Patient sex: F
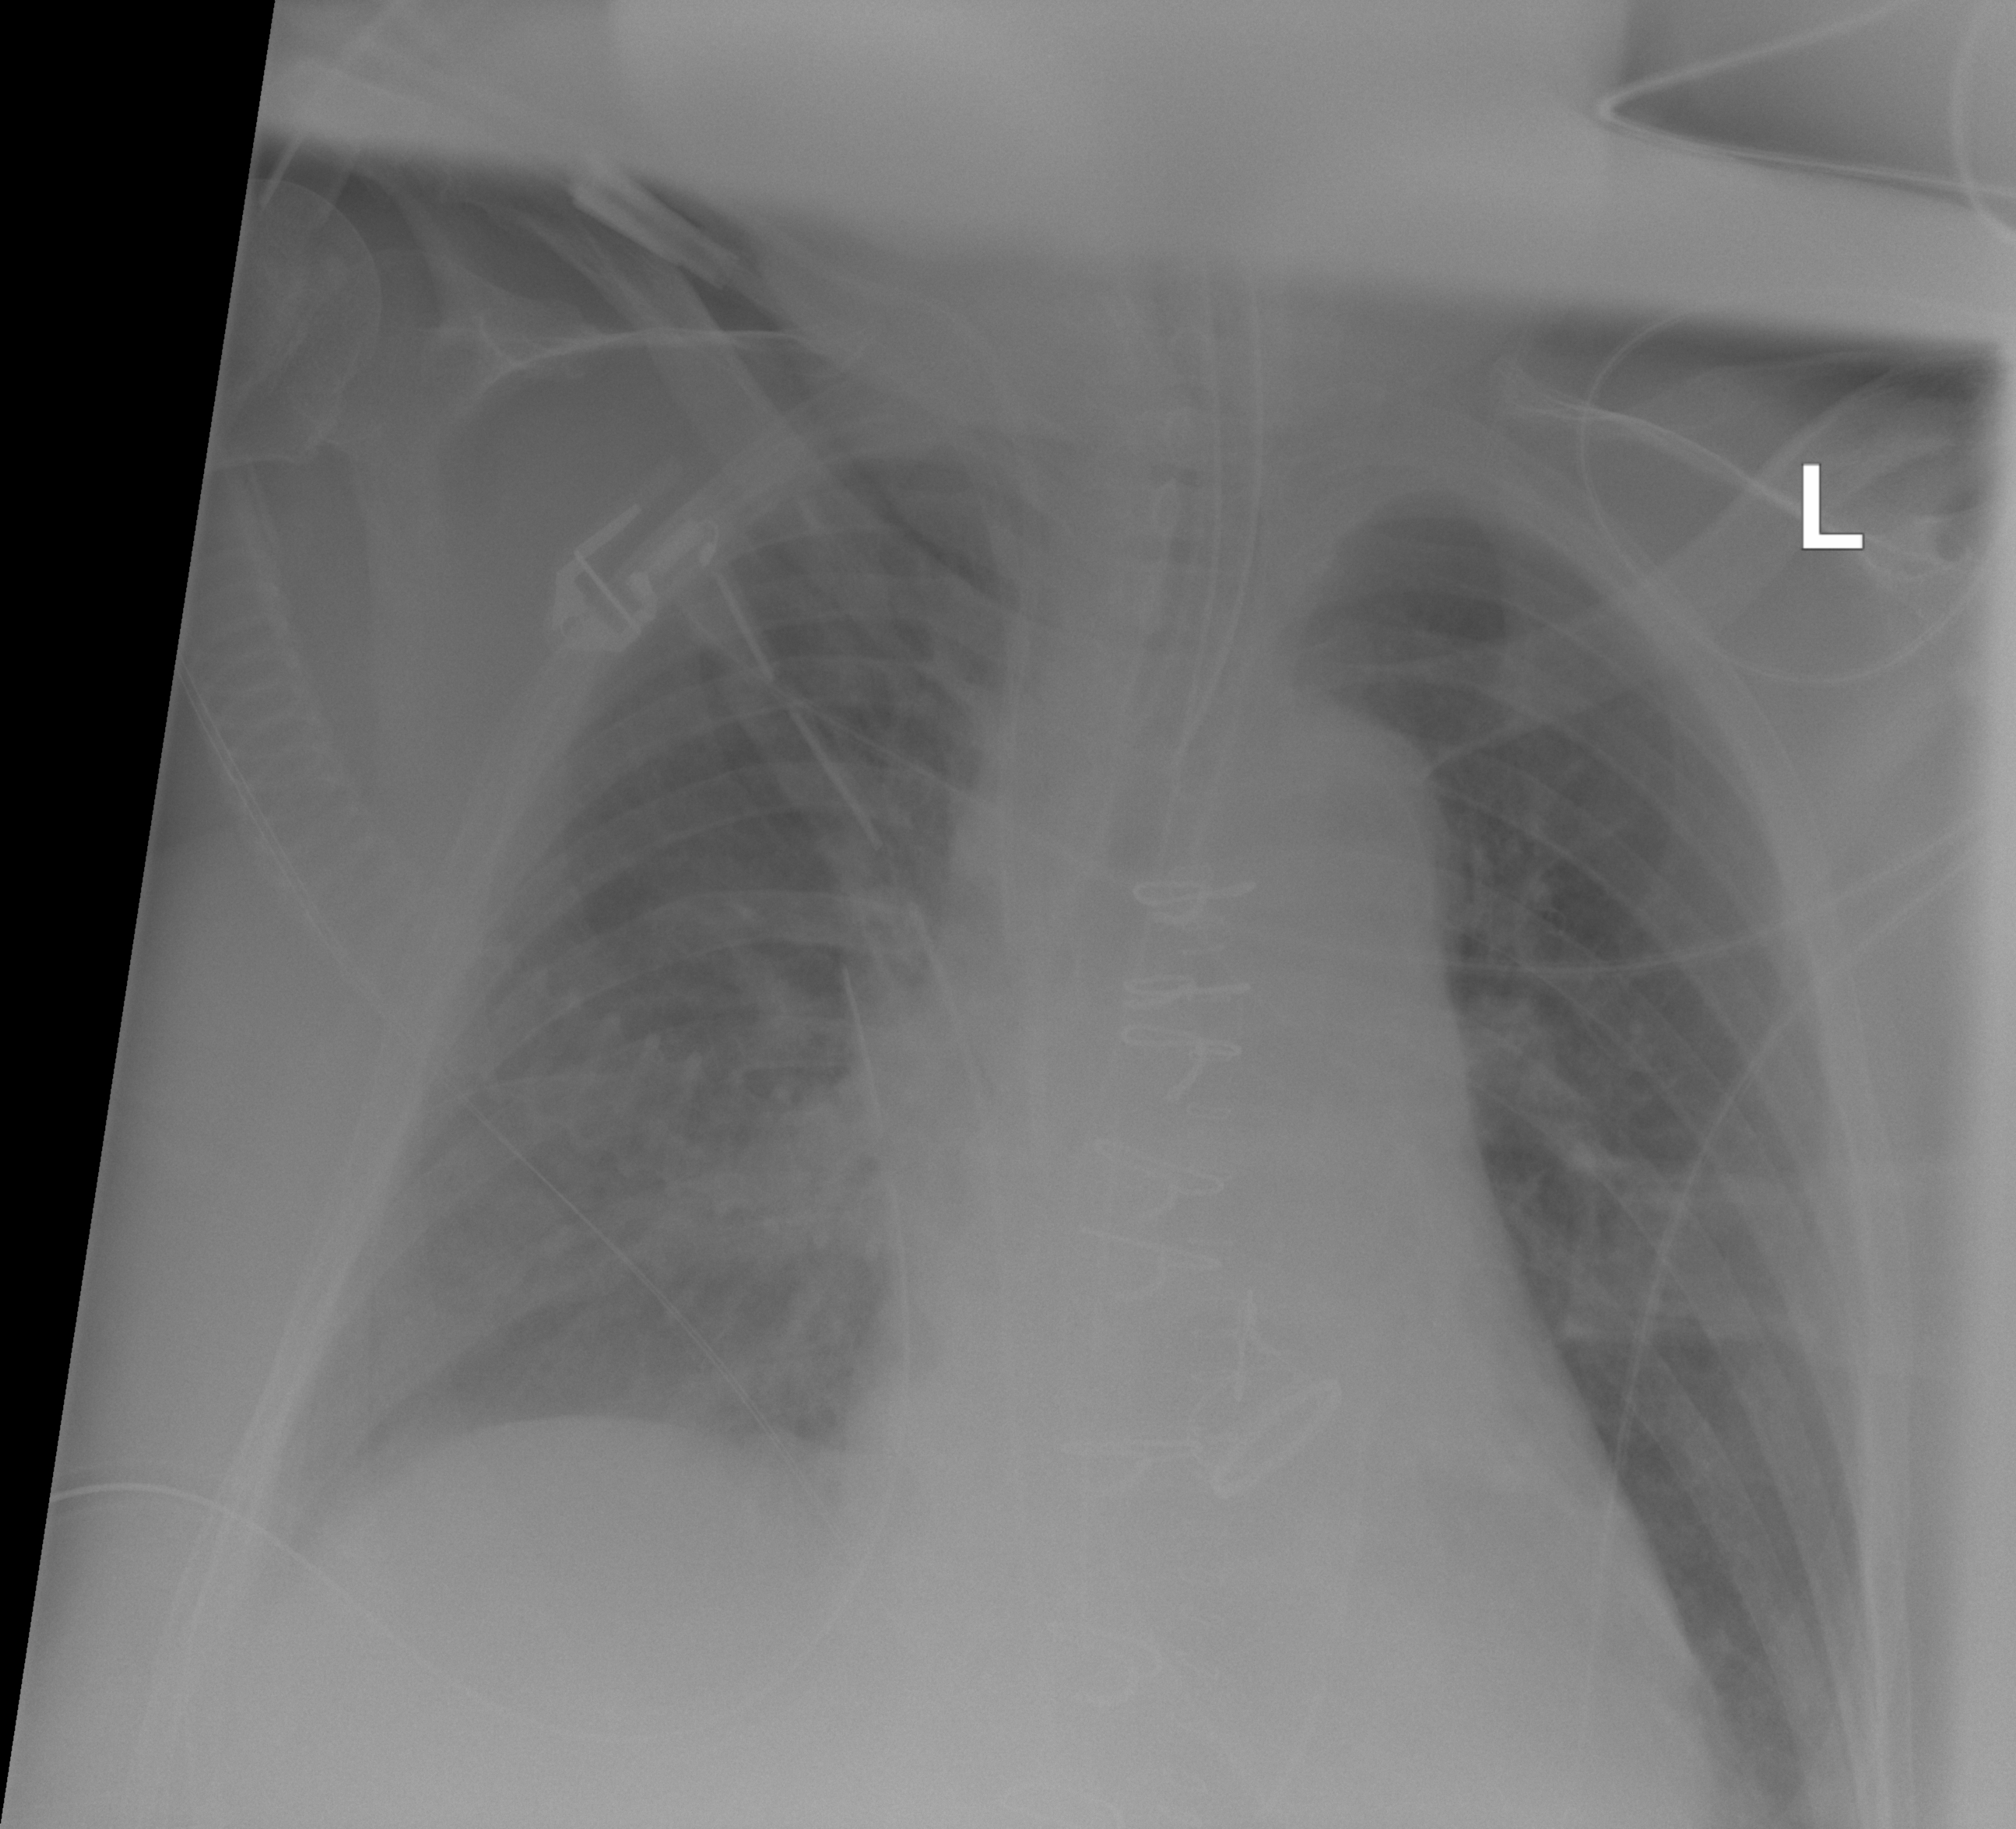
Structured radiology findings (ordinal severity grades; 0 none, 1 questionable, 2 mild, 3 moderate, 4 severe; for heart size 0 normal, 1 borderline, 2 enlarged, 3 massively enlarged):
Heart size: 0
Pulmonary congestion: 0
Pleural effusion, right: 1
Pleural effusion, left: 0
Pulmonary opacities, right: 1
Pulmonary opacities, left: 0
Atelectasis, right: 0
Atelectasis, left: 0